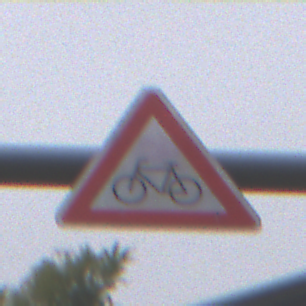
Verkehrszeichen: RadverkehrRechts
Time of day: Midday
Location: Outdoor (Urban)
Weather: Overcast
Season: NotSpecified
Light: Natural